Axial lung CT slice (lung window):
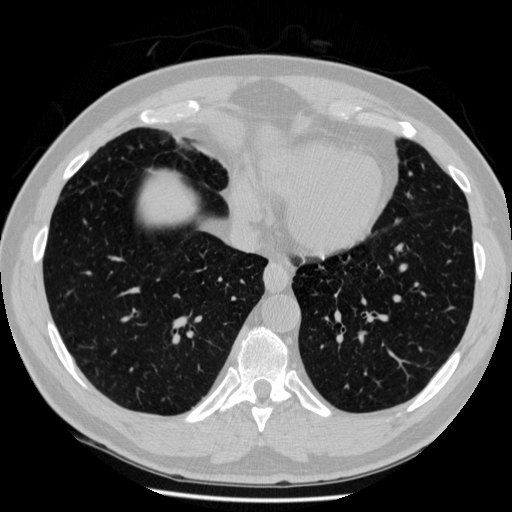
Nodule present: no